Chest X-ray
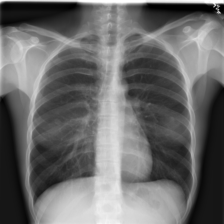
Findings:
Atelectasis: negative
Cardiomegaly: negative
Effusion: negative
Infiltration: negative
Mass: negative
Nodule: negative
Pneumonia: negative
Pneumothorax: negative
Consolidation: negative
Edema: negative
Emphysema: negative
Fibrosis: negative
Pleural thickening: negative
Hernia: negative